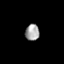
Tissue: prostate
Cell type: T cells
Senescence score: 0.7464
Nuclear area (px): 226
Mean DAPI intensity: 162.385